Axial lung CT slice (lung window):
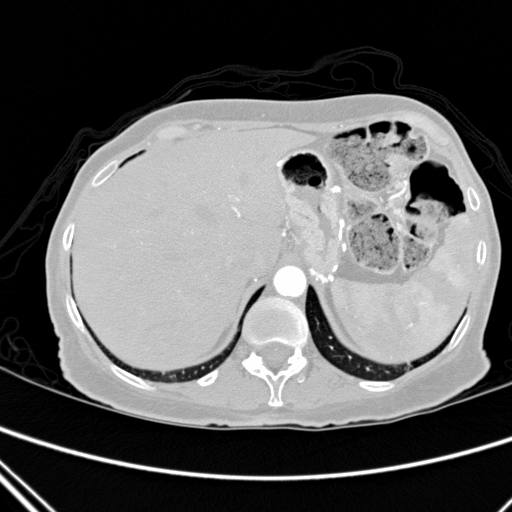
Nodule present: no